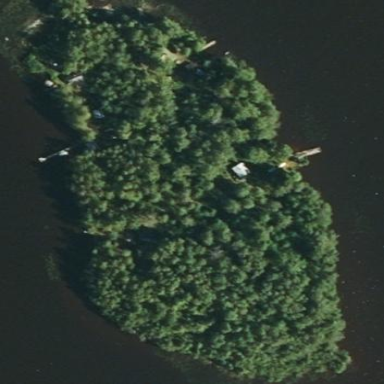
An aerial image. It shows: Islet surrounded by woodland.